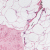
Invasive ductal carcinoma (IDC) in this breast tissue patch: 0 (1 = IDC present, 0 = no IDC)